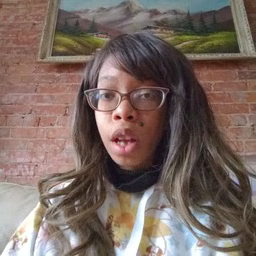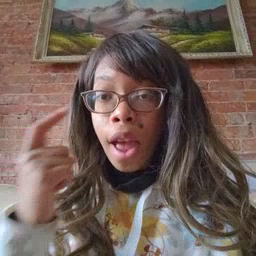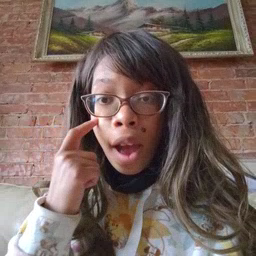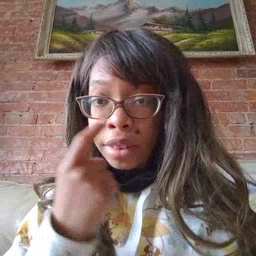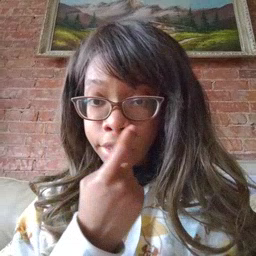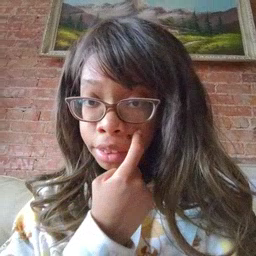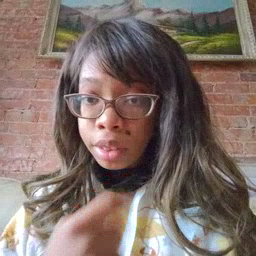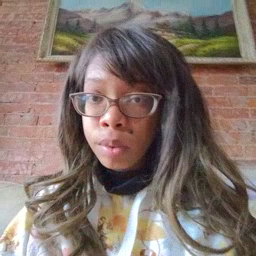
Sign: eye